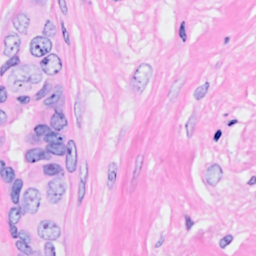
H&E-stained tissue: Breast